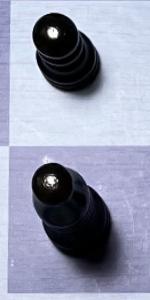
Label: Bishop_Black